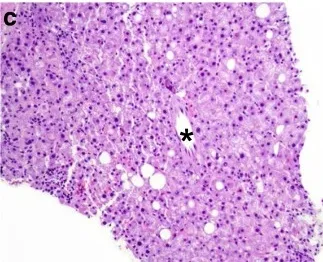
A MRI abdomen showing hepatocellular carcinoma in the left lobe (BCLC stage A). C; This higher magnification of the hepatocellular neoplasm shows an unpaired artery (*) and surrounding well-differentiated neoplastic hepatocytes.
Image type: pathology (h&e)